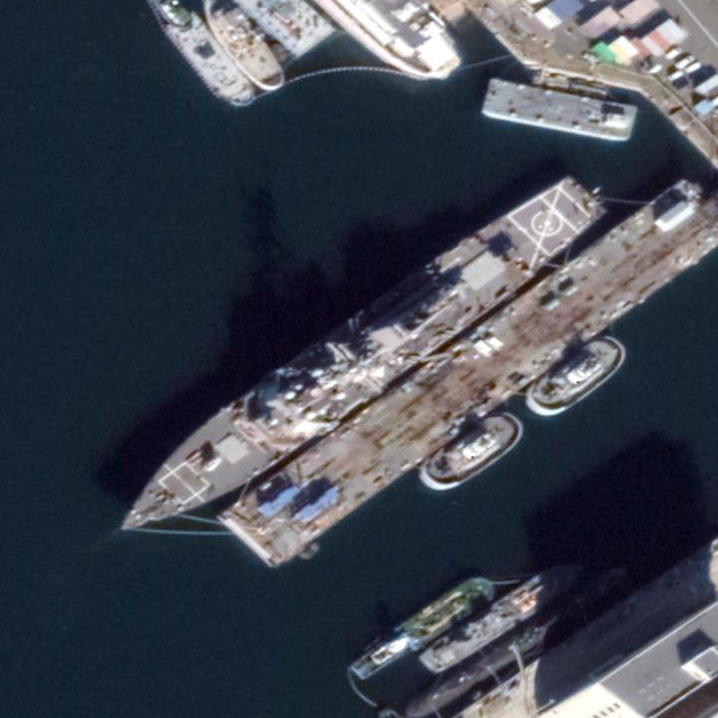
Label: destroyer